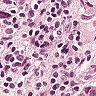
Metastatic tissue present: yes